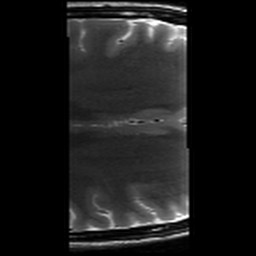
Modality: T2w
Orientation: axial
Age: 19
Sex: female
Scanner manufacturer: siemens
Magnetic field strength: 3 T
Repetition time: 8.02 s
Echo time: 0.08 s